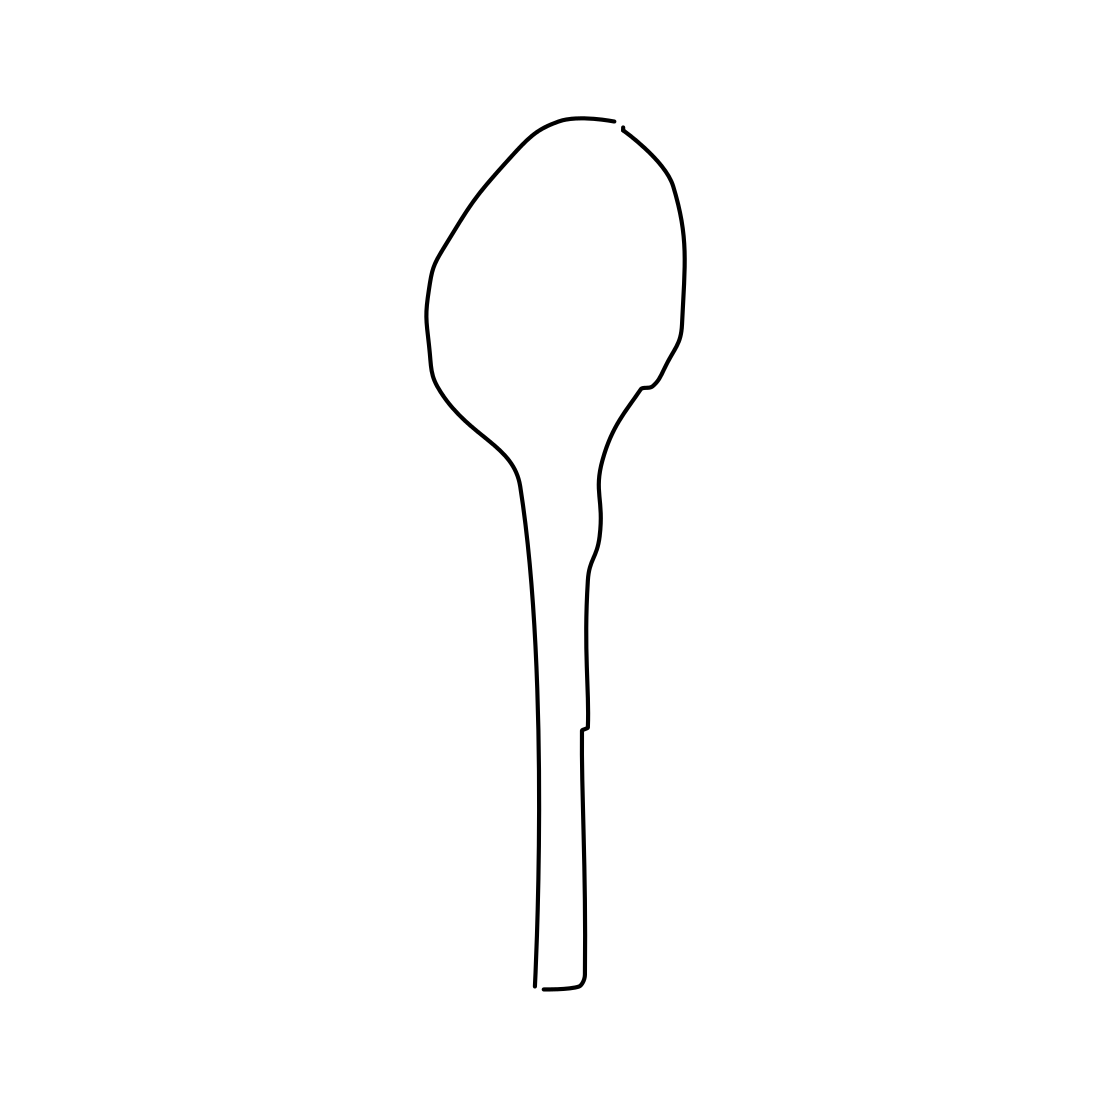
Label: spoon